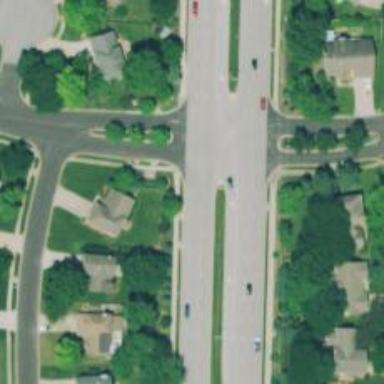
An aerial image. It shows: Road with dash markings.